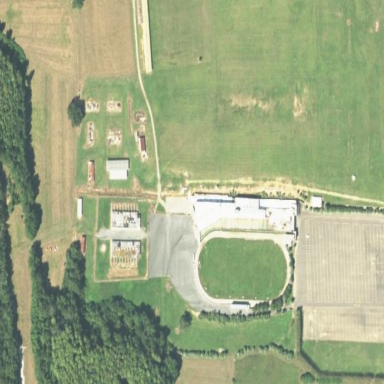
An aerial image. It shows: Sports center dedicated to dog racing located on leisure land.